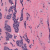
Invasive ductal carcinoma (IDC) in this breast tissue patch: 1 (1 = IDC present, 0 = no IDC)